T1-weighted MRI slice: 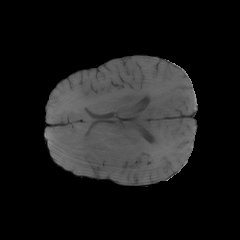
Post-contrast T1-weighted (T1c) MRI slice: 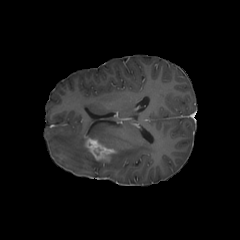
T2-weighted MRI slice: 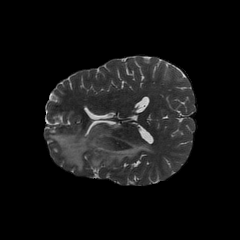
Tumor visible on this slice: yes